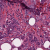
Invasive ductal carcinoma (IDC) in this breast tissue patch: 1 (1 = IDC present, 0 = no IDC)